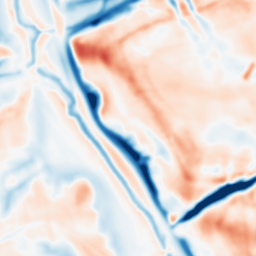
Category: multiscale
Decomposition family: dog
Decomposition parameters: sigma_low: 2
sigma_high: 10
Upsampling method: bspline
Upsampling parameters: scale: 4
Upsampling scale: 4